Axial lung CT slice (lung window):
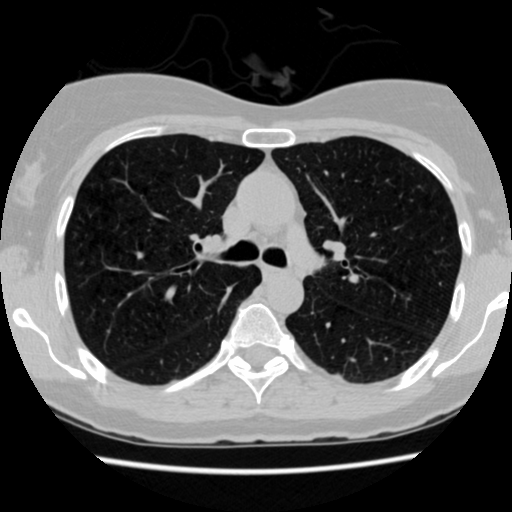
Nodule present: no